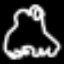
Label: frog